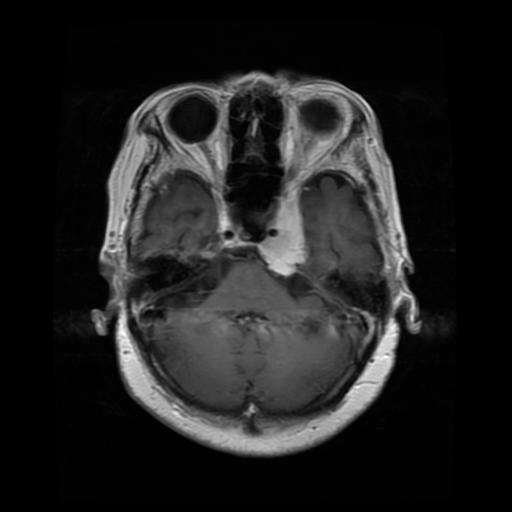
Label: meningioma